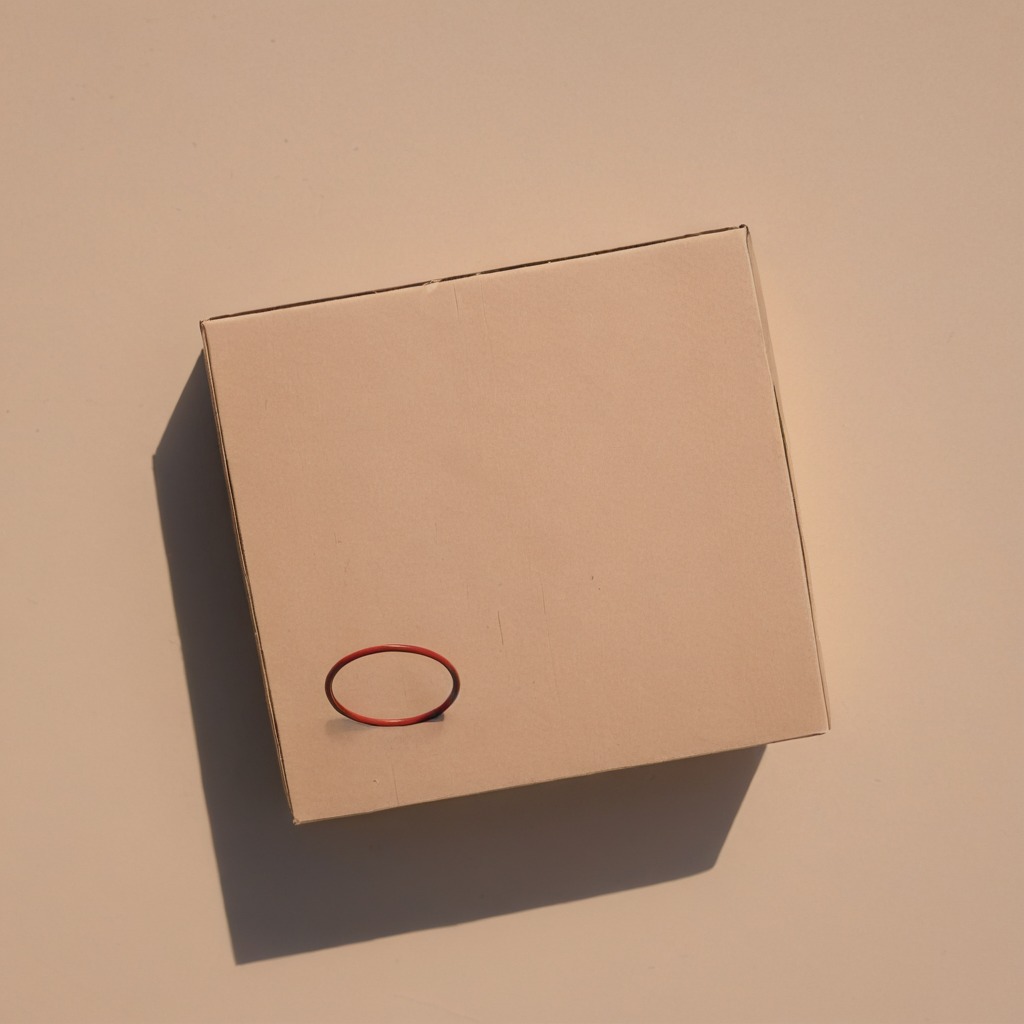
A rubber O-ring lying on a clean dry cardboard box surface in an outdoor workshop during daytime bright natural light soft shadows slightly creased but